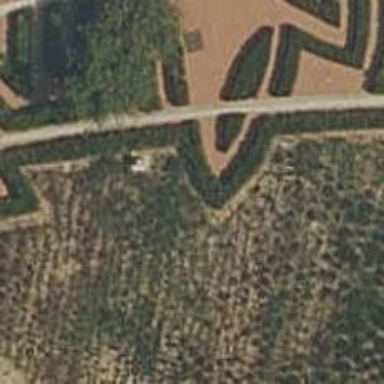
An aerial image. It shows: Hedge acting as barrier.